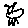
Label: cat